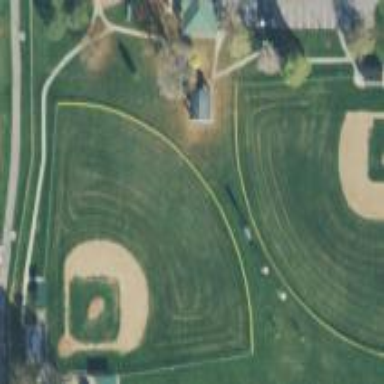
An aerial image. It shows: Grass pitch designated for baseball.